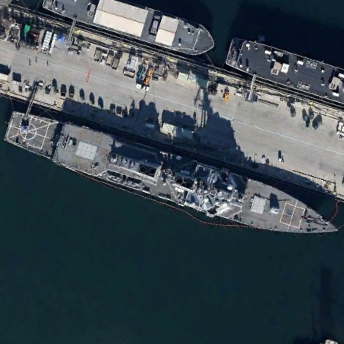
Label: destroyer